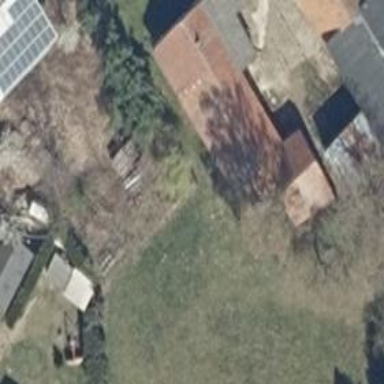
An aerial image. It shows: Simple and straightforward house.